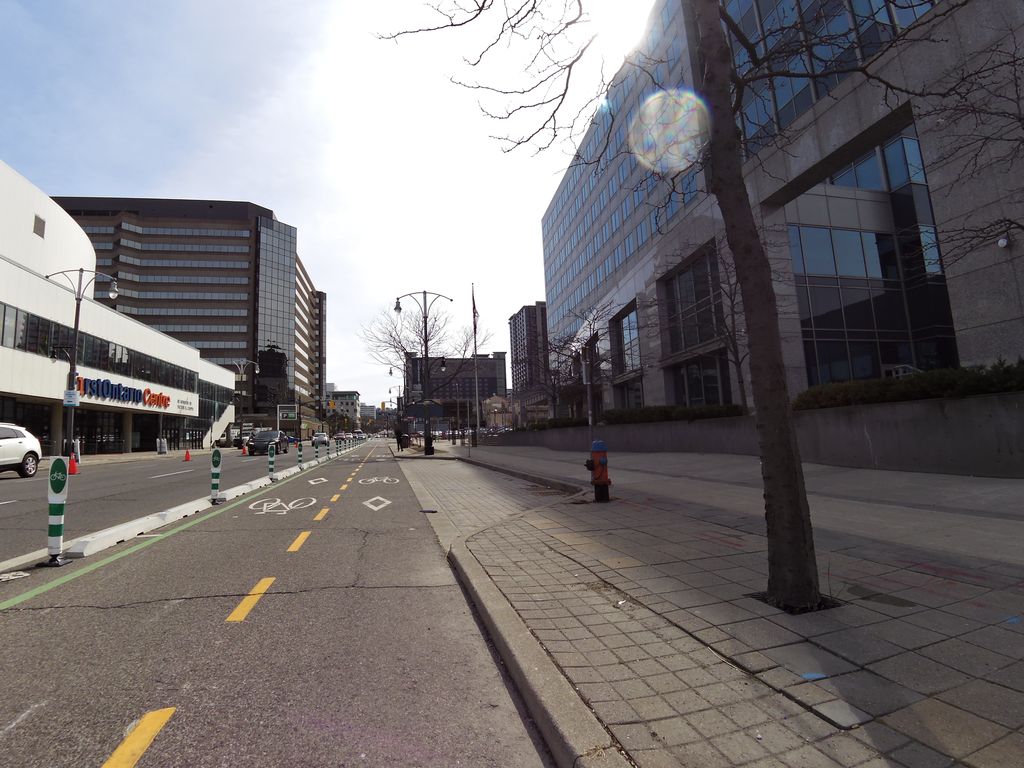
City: hamilton